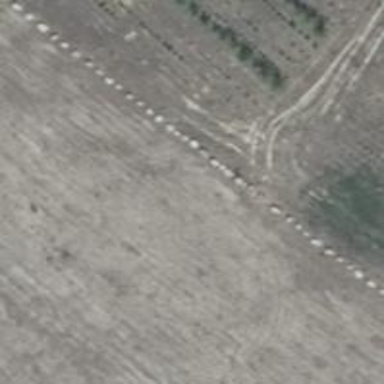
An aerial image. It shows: Dirt track road with grade 5 track type.